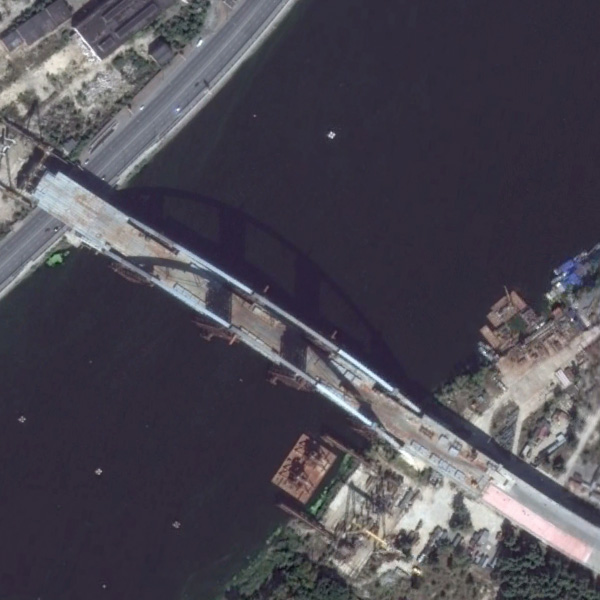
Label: Bridge